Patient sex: F
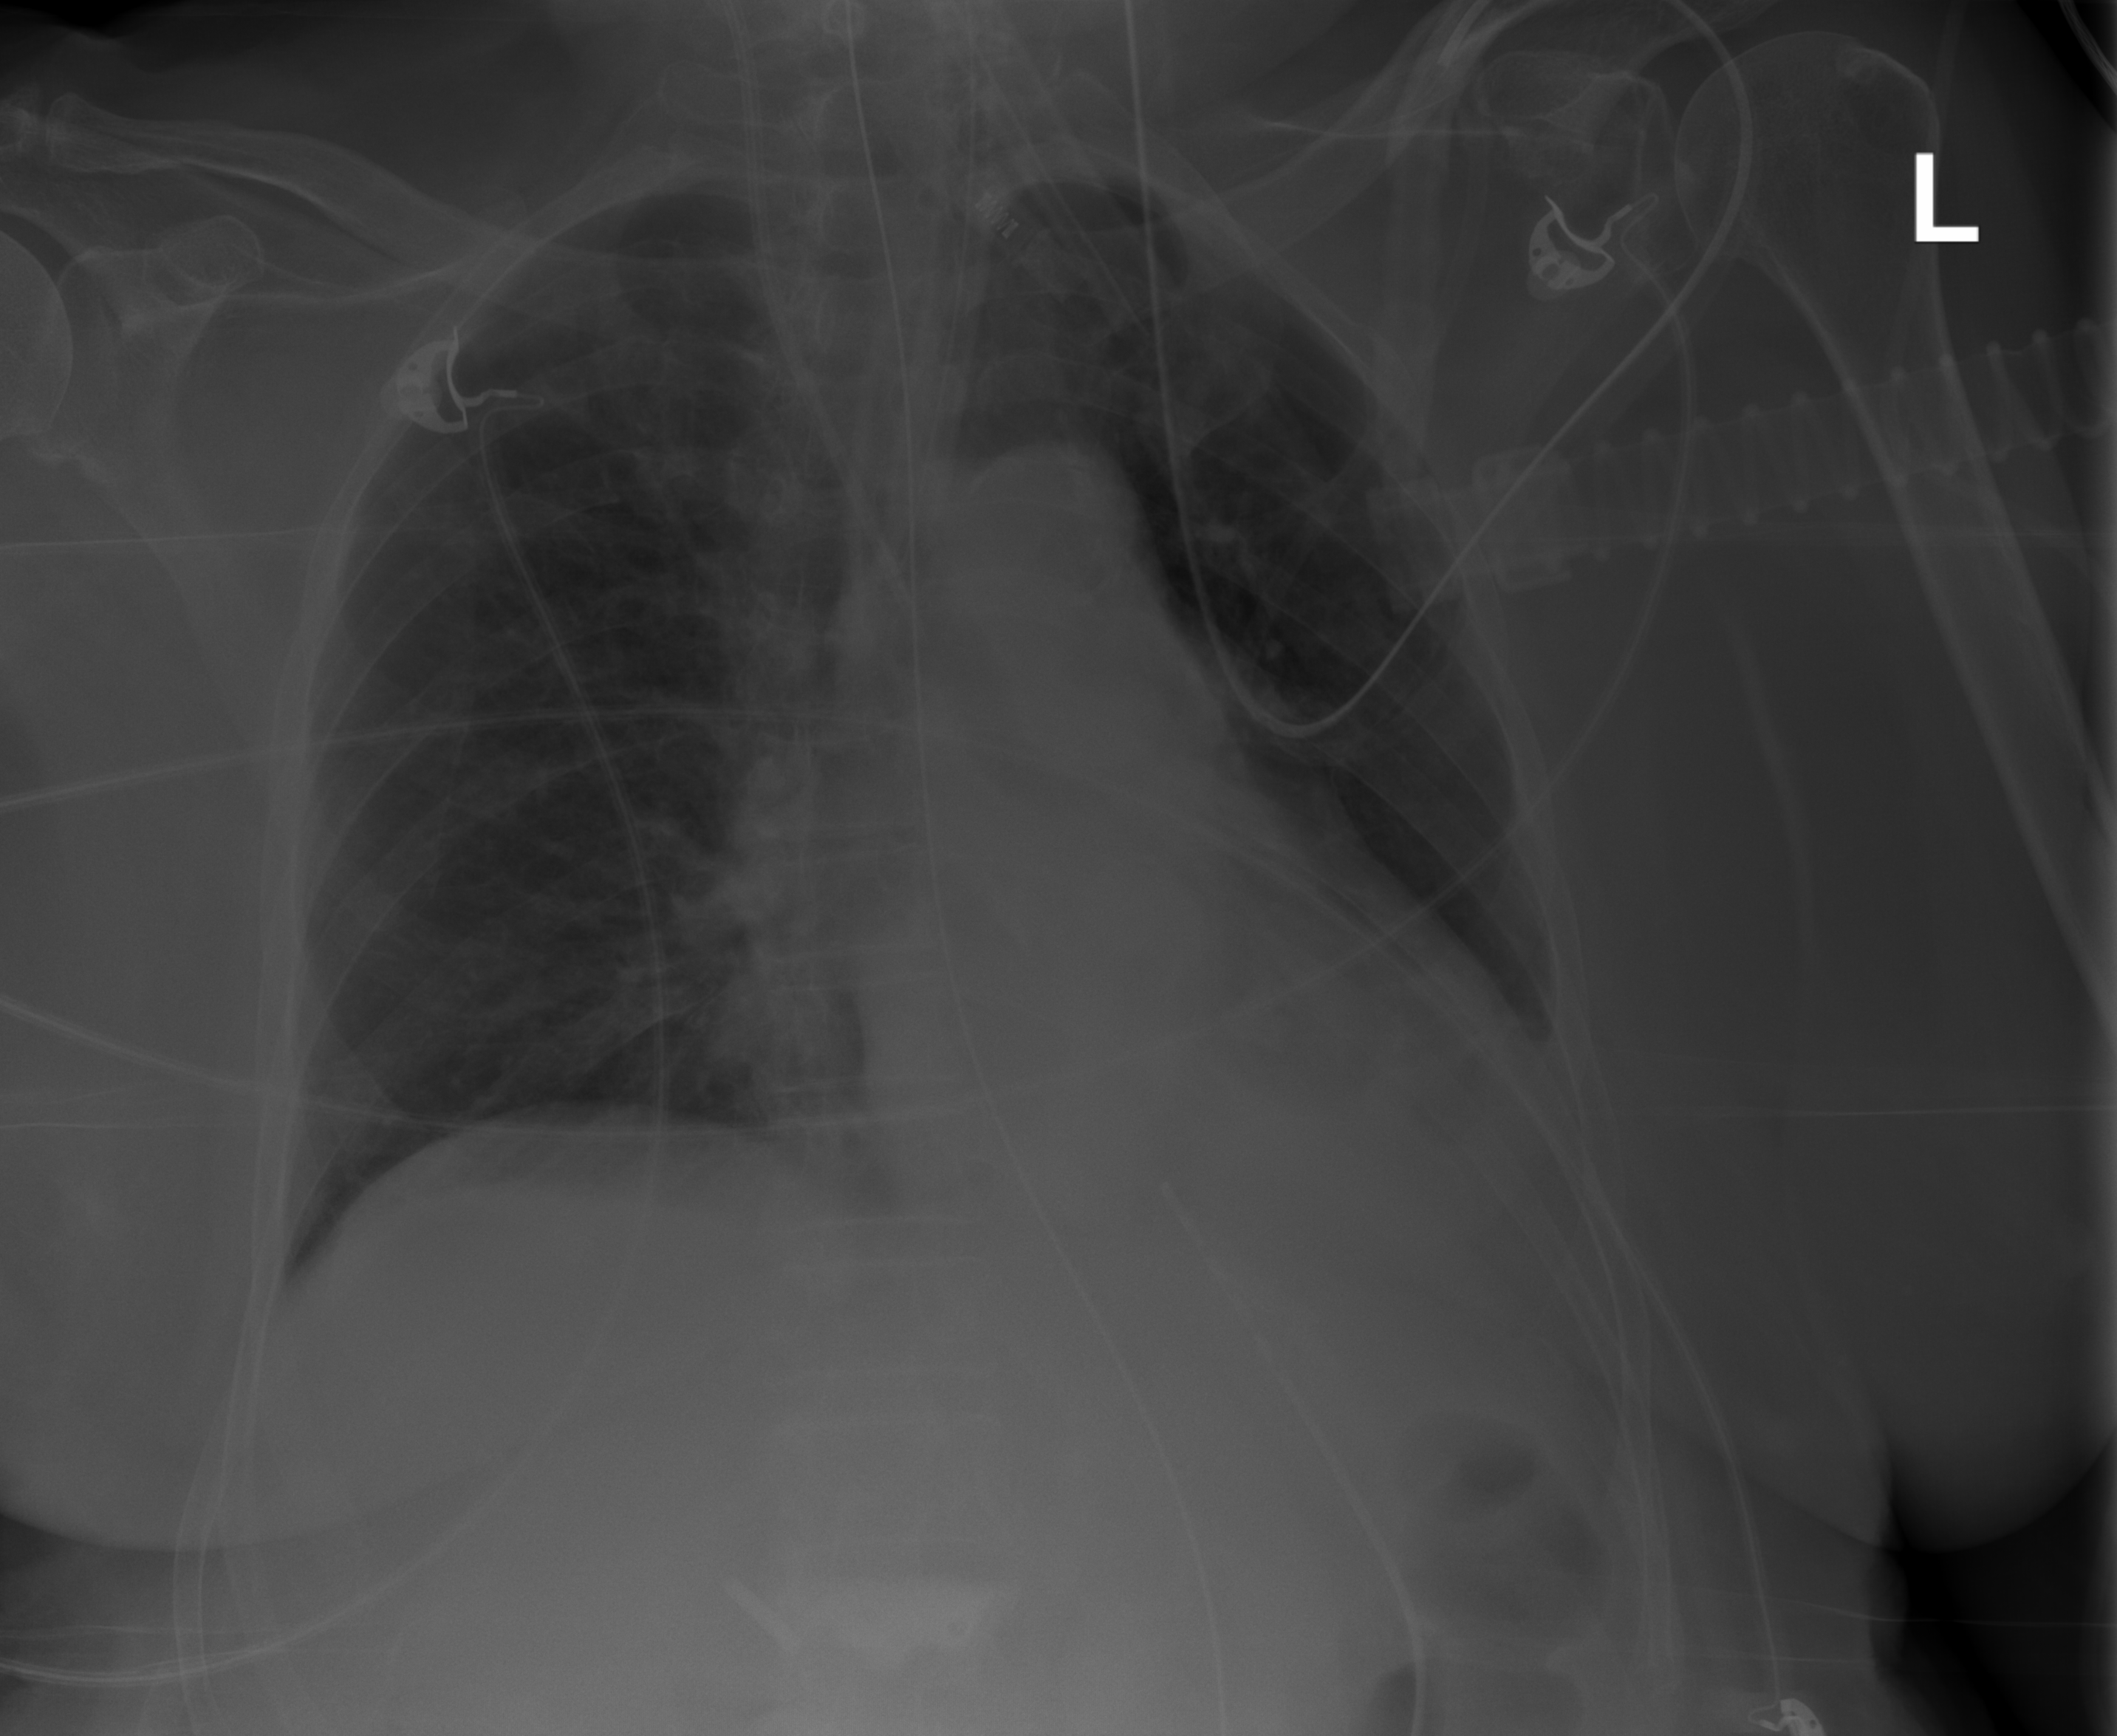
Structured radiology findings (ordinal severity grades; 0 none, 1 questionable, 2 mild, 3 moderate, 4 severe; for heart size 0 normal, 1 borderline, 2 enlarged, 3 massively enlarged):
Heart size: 2
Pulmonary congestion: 0
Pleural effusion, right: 0
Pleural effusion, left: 0
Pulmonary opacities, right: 0
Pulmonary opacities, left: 1
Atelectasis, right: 0
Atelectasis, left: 0